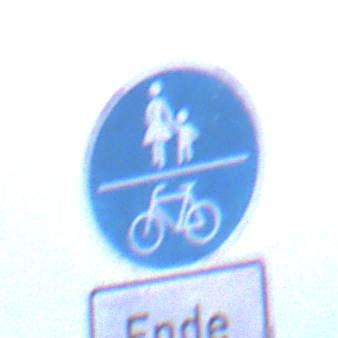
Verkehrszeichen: GemeinsamerGehUndRadweg
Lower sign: HinweisDurchVerbaleAngabe2
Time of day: SunriseSunset
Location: Outdoor (Urban)
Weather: Overcast
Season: NotSpecified
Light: Natural